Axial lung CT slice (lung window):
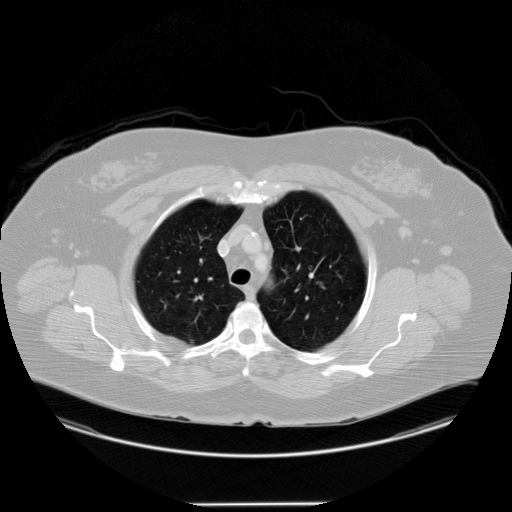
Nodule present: no